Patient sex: M
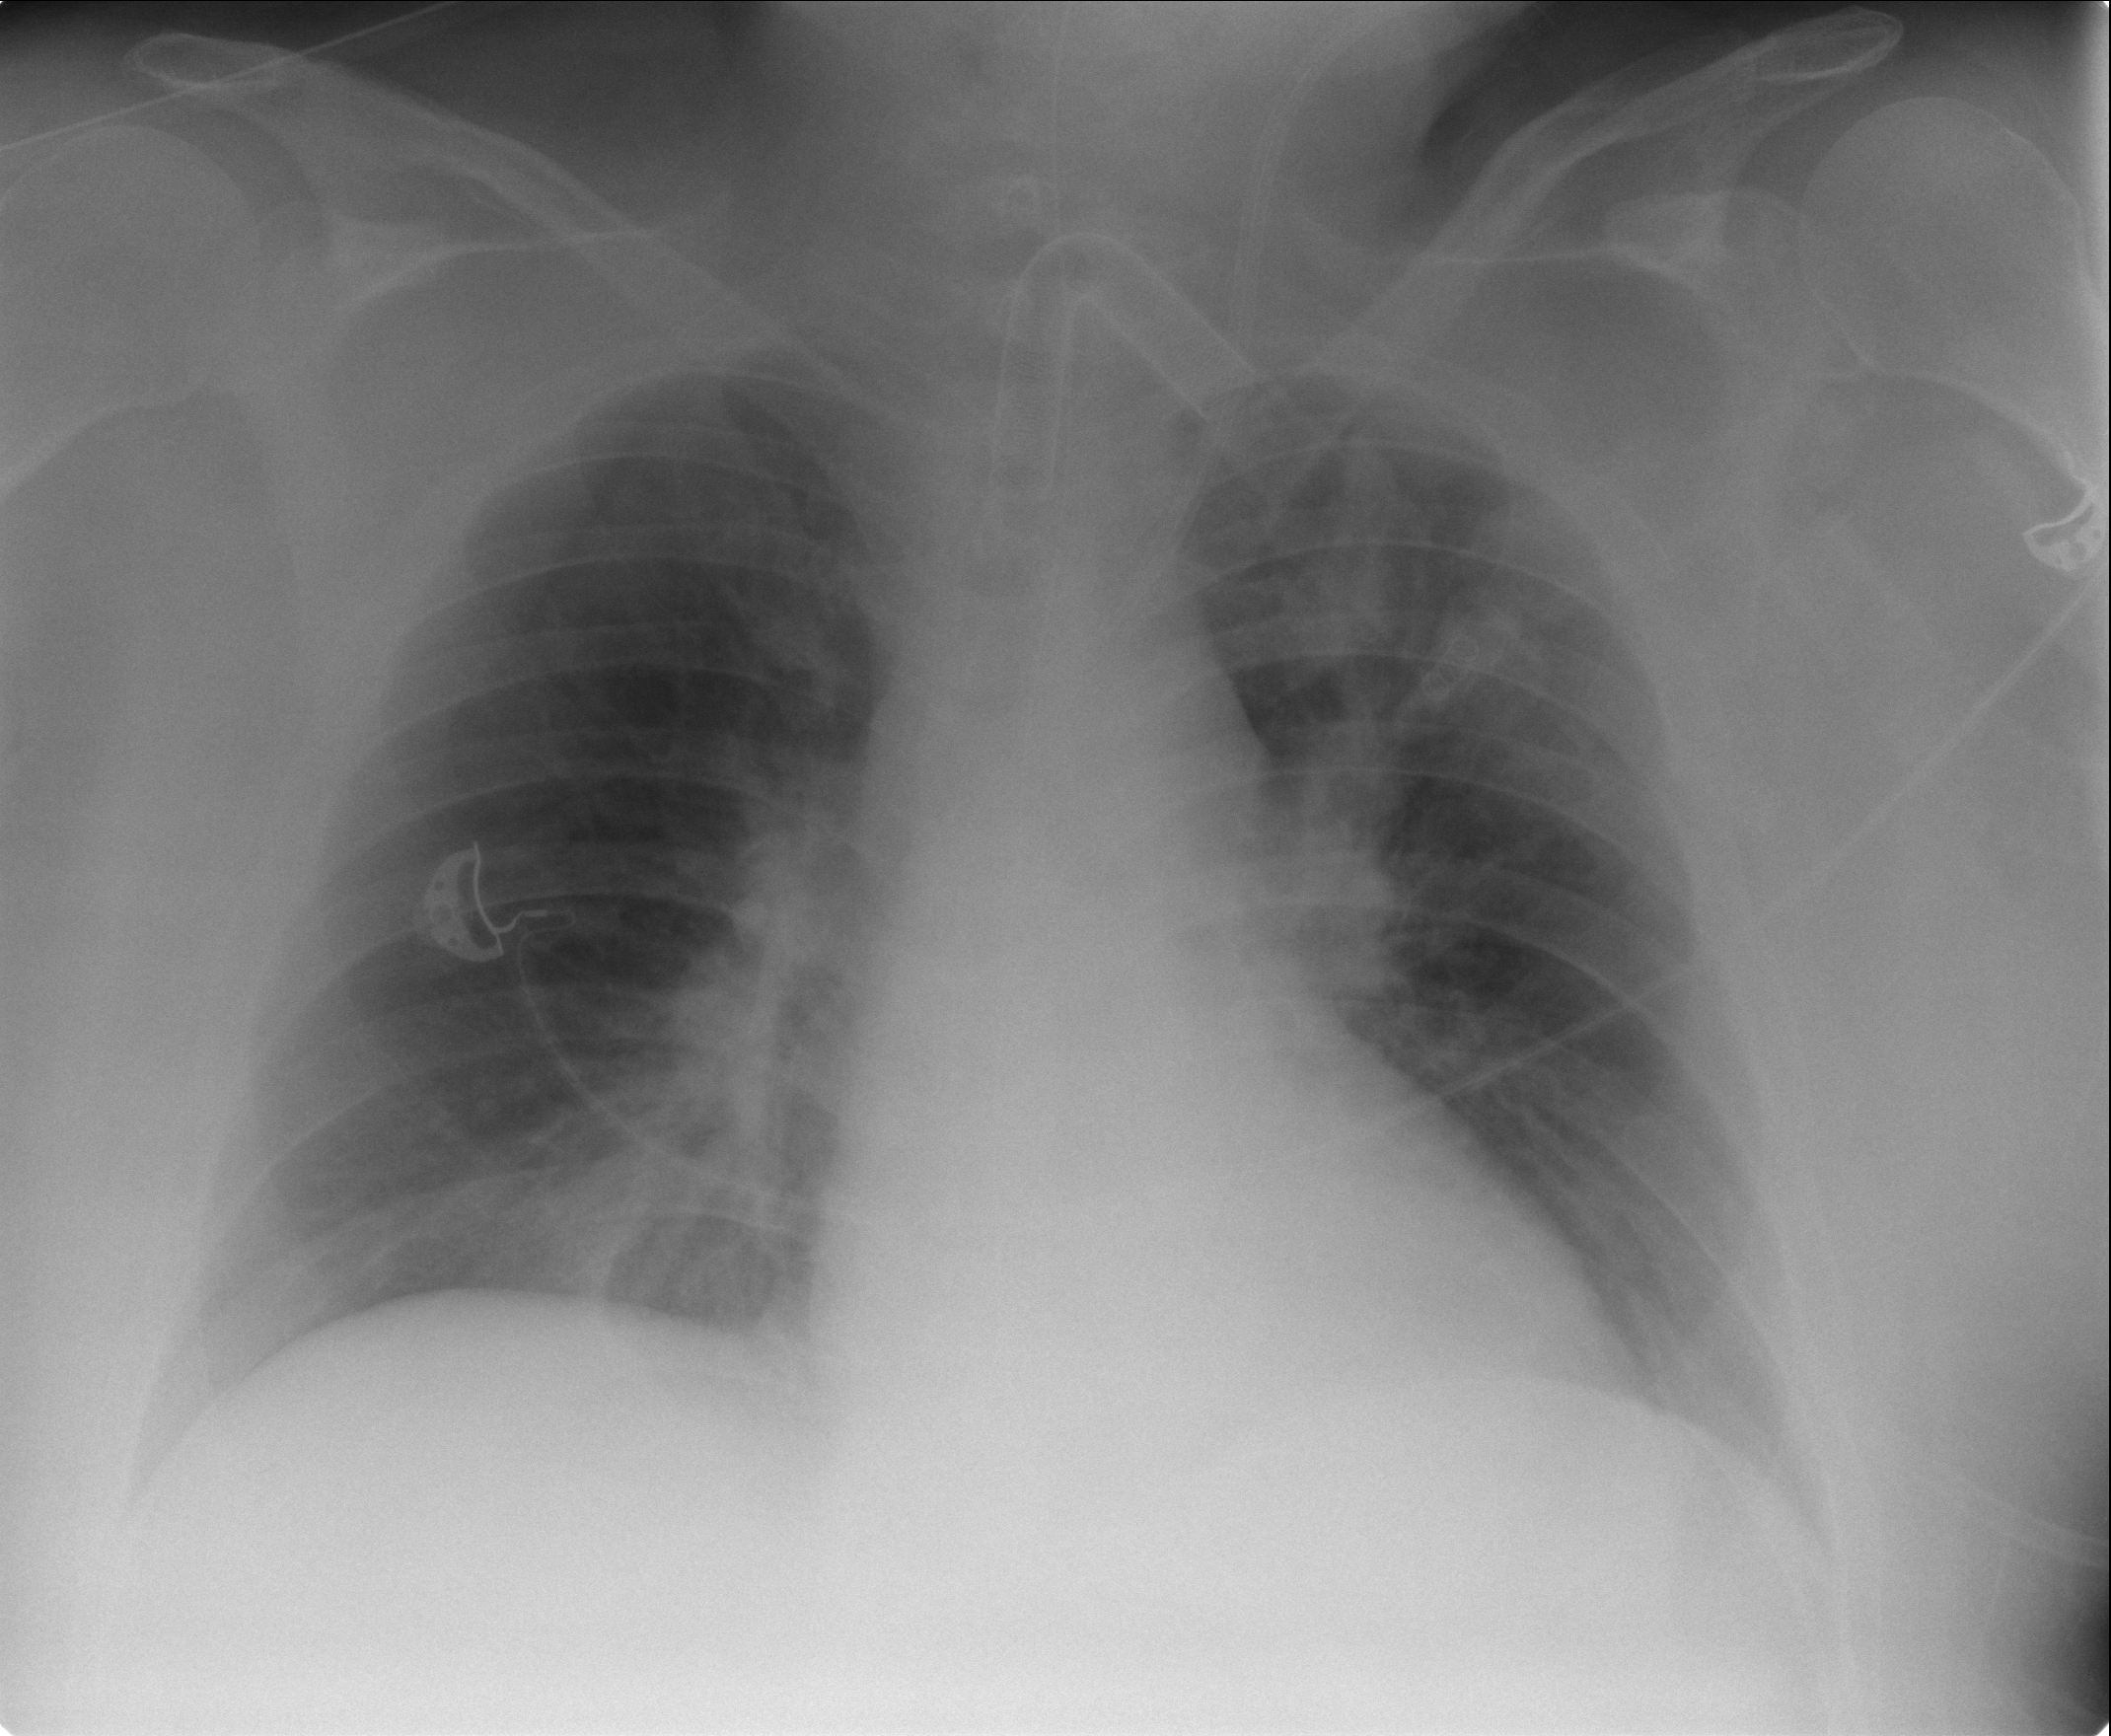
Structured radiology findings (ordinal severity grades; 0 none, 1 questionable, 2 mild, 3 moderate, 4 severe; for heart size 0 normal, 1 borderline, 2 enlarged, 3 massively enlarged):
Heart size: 2
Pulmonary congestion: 1
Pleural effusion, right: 0
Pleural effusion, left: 0
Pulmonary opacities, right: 1
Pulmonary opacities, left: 1
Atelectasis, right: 2
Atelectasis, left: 2